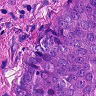
Metastatic tissue present: yes